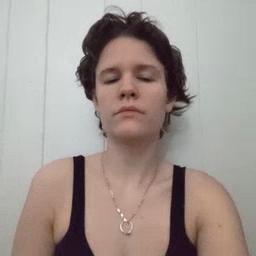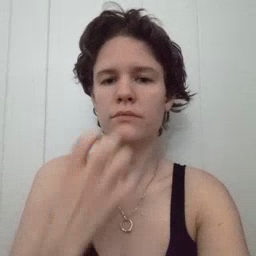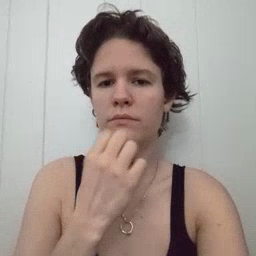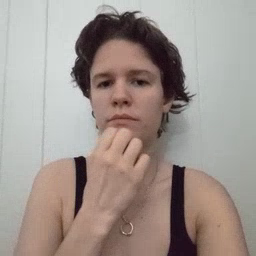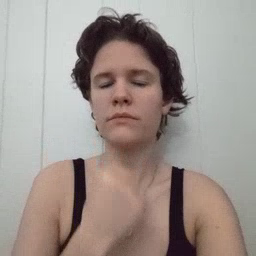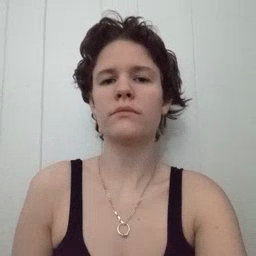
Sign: underwear